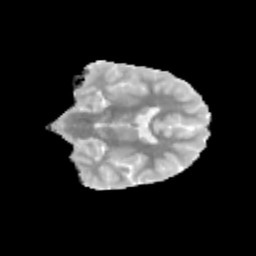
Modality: MD
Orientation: coronal
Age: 10
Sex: male
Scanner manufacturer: siemens
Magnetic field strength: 3 T
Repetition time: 3.8 s
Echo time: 0.07 s